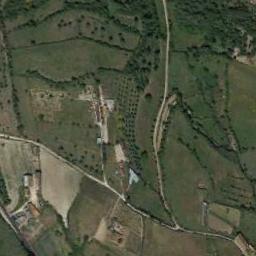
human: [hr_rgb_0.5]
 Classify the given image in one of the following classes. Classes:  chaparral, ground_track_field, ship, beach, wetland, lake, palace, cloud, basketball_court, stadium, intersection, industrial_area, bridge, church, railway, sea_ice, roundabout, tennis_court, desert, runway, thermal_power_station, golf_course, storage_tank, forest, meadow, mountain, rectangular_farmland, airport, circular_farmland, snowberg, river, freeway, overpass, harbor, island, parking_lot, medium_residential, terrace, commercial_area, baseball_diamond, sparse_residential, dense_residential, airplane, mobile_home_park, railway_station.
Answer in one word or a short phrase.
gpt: terrace